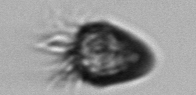
Label: Ciliophora